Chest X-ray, PA view. Patient: 25 years old, sex M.
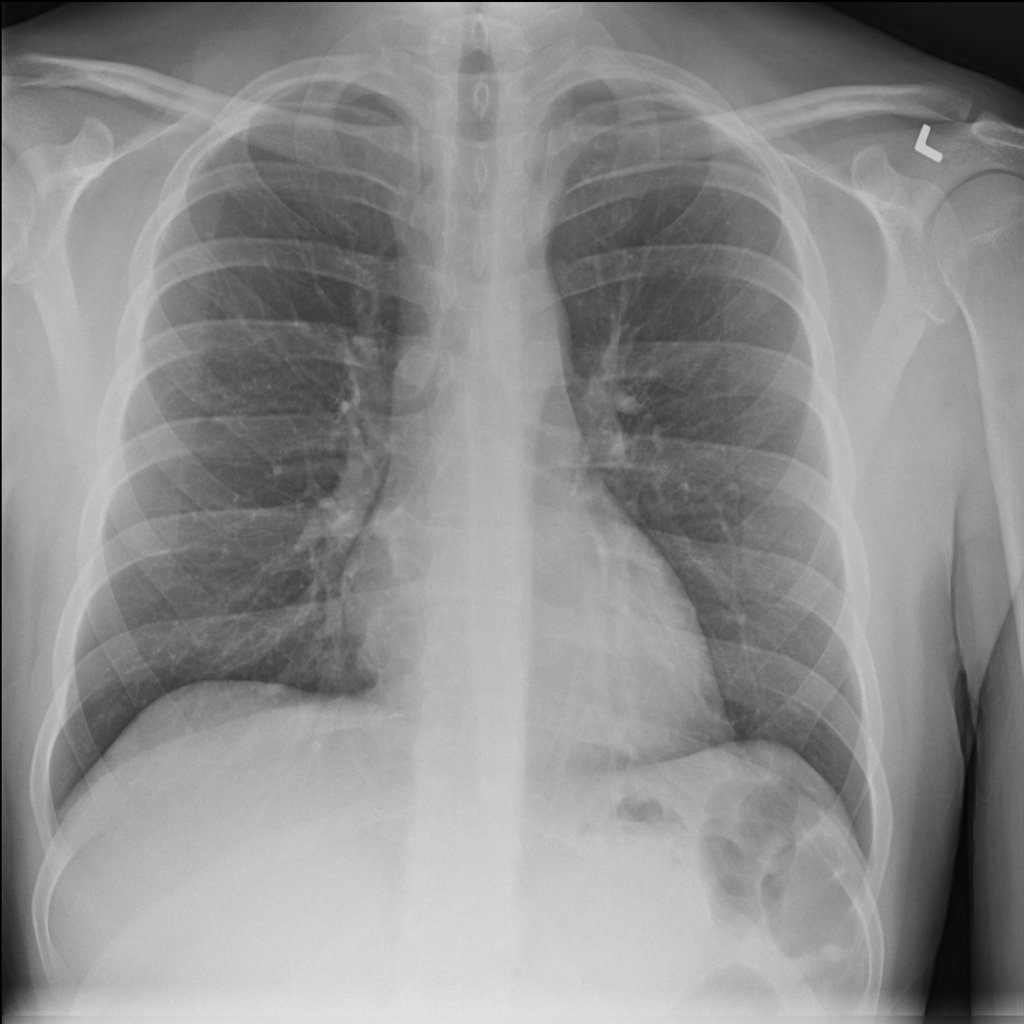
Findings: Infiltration